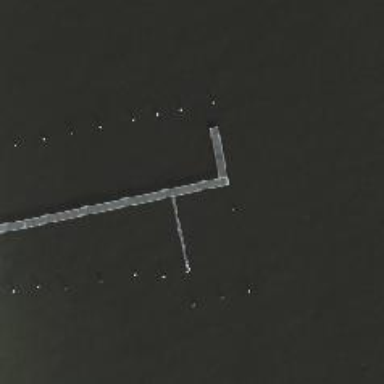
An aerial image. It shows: Man-made pier.